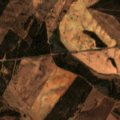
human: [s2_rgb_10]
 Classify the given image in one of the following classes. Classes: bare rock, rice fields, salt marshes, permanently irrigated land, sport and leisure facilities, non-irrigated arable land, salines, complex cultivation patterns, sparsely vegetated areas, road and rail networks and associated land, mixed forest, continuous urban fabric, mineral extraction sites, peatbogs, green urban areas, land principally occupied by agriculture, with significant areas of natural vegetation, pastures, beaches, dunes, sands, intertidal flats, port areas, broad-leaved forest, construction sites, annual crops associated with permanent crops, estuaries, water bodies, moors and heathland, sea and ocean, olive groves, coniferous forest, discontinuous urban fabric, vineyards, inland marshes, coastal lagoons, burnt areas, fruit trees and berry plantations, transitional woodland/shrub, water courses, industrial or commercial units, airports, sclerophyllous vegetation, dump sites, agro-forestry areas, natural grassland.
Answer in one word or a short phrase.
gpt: non-irrigated arable land, pastures, broad-leaved forest